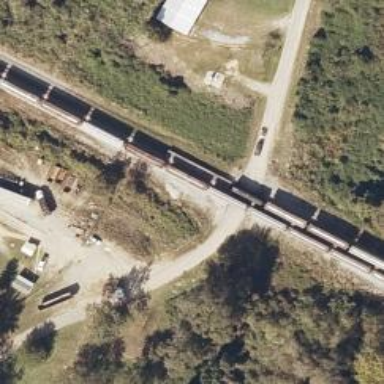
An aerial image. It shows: Railway siding for service.